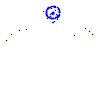
Particle: proton